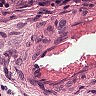
Metastatic tissue present: no